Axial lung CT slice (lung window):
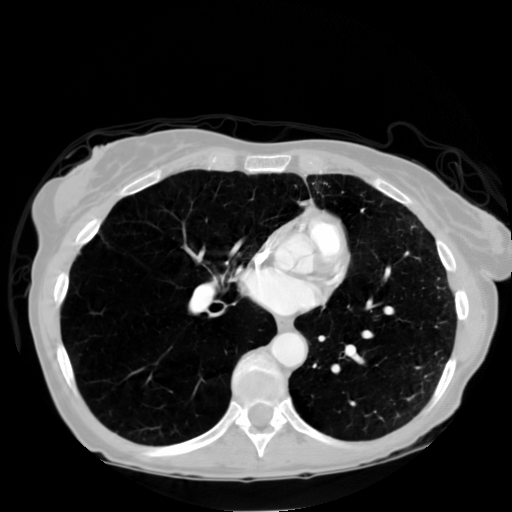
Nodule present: no